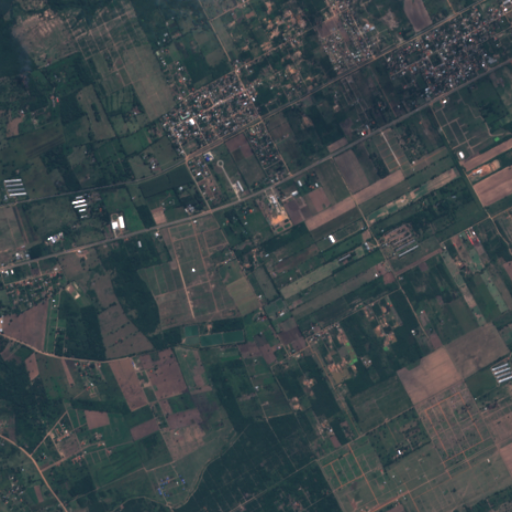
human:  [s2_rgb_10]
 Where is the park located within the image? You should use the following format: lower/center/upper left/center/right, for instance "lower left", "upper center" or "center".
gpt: The park is located in the upper right of the image.
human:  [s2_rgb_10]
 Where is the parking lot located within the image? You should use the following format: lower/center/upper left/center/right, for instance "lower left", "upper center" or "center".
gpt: The parking lot is located in the center left of the image.
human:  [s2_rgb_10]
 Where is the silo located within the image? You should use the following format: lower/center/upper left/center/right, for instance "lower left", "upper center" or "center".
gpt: The silo is located in the center left of the image.
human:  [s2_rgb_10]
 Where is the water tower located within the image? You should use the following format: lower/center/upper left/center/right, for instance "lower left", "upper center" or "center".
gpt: The water tower is located in the center left of the image.
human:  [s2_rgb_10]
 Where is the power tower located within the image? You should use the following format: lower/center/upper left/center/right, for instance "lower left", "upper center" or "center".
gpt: There is no power tower in the image.